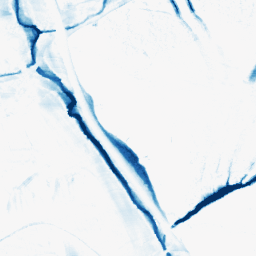
Category: morphological
Decomposition family: morphological_ellipse
Decomposition parameters: operation: closing
width: 10
height: 30
Upsampling method: quadratic
Upsampling parameters: scale: 4
Upsampling scale: 4